Question: I'd like the ability to list the category name alongside the product in the New Order transactional email like shown in the screenshot below.
Any help would be appreciated.
Thanks.

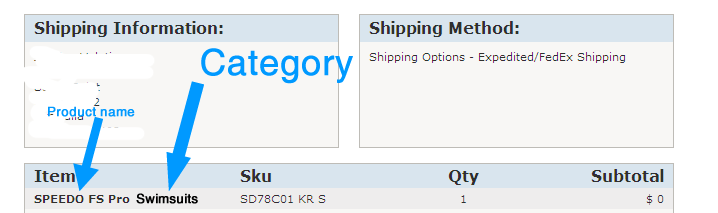
Answer: You must overload the block in Magento.
Have a look at this topic : <URL>
And use the block for email product list :
- - -